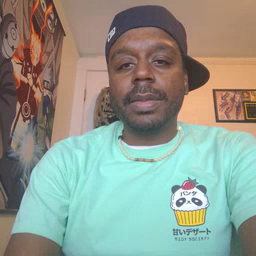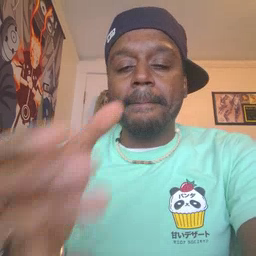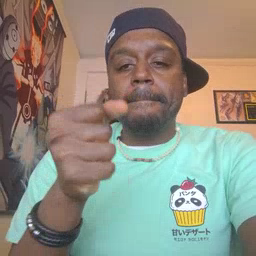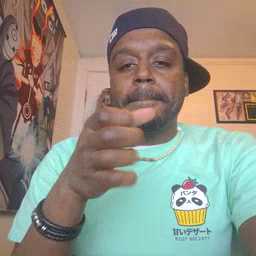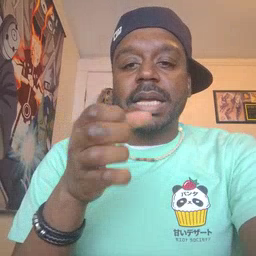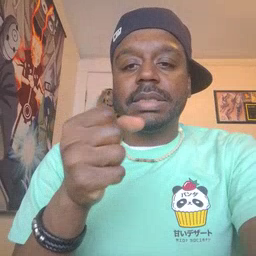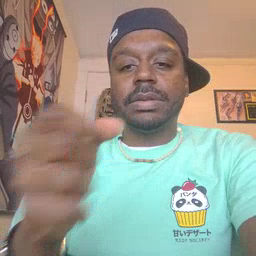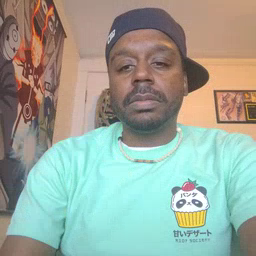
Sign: milk